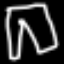
Label: pants